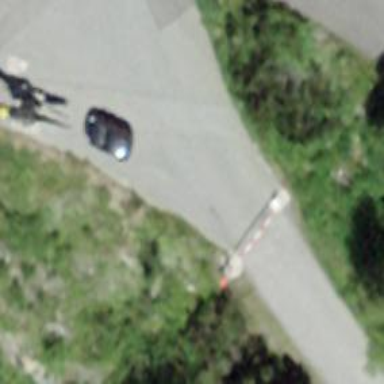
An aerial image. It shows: Lift gate barrier.